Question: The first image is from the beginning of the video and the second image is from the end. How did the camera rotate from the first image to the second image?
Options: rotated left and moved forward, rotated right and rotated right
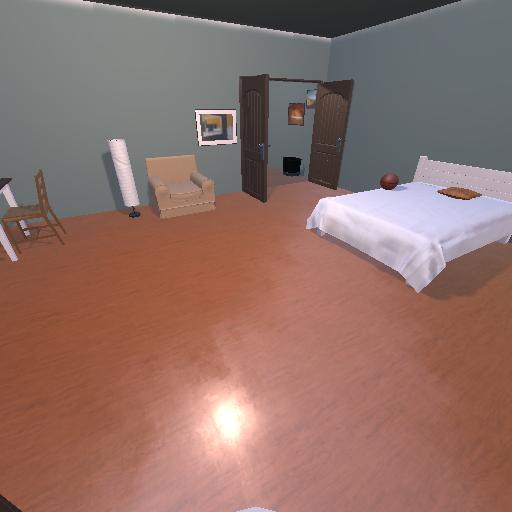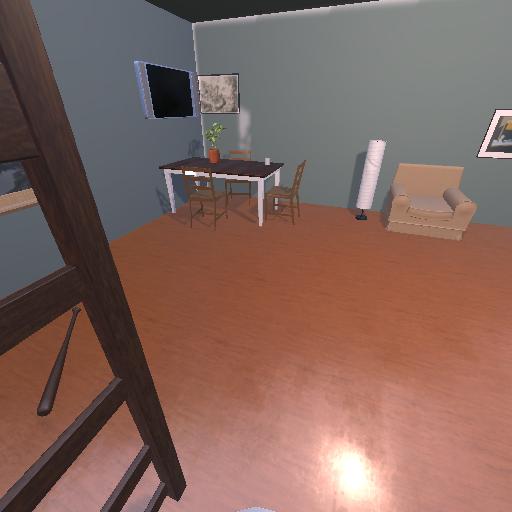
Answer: rotated left and moved forward